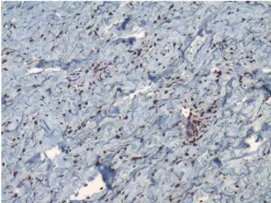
Bcl-2.
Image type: pathology (immunostaining)